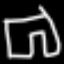
Label: pants